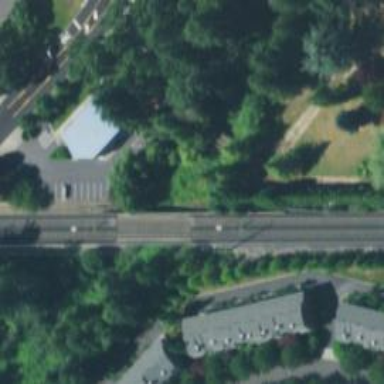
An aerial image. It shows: Light rail railway with electrified contact lines on embankment.